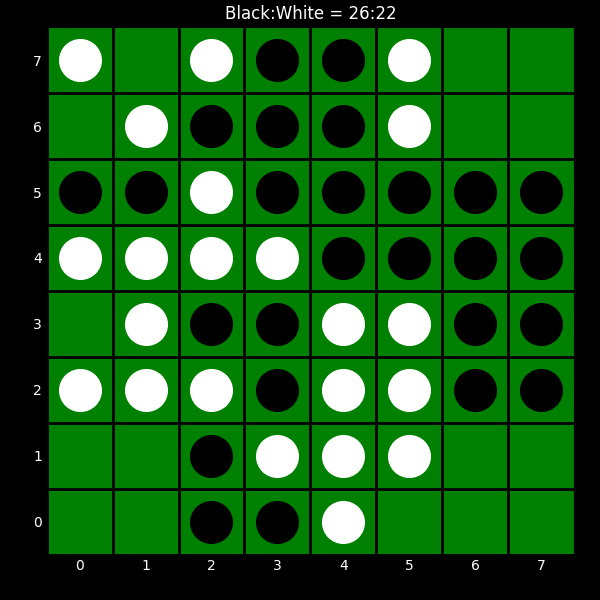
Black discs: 26
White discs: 22